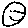
Label: smiley face